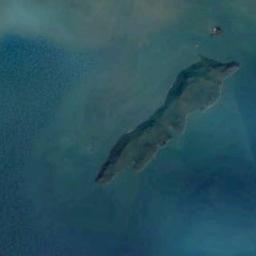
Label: island